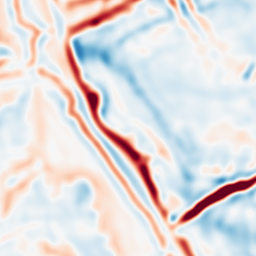
Category: multiscale
Decomposition family: log
Decomposition parameters: sigma: 5
Upsampling method: bspline
Upsampling parameters: scale: 2
Upsampling scale: 2